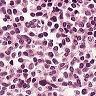
Metastatic tissue present: no